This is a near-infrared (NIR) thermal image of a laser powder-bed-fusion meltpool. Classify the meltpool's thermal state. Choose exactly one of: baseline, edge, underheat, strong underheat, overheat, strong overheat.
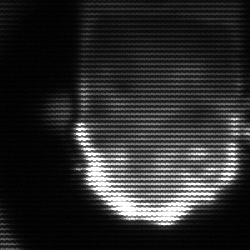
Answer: baseline